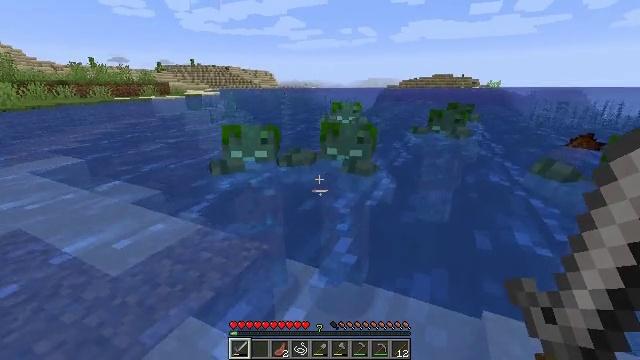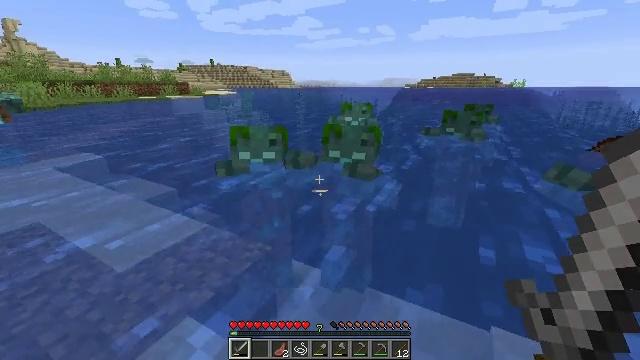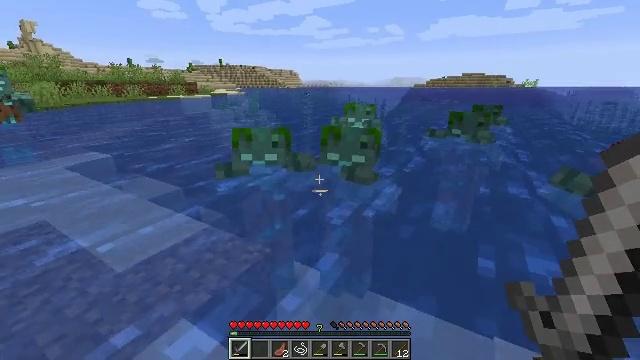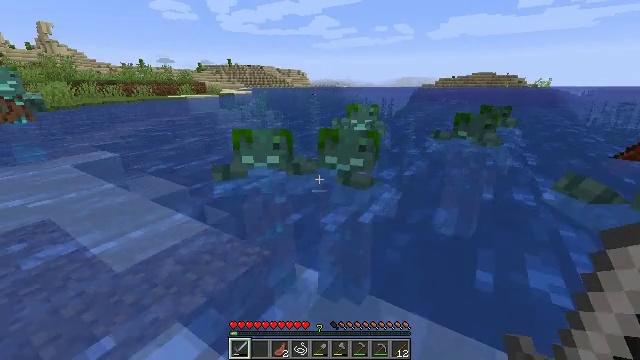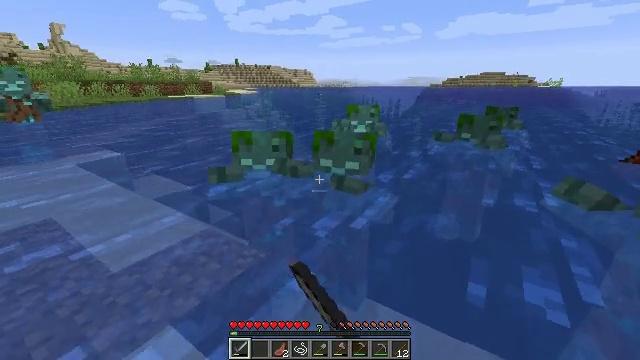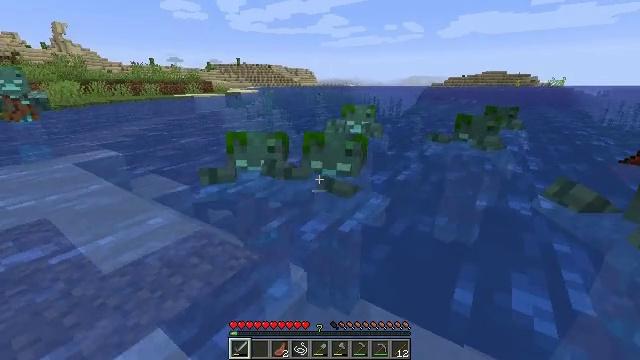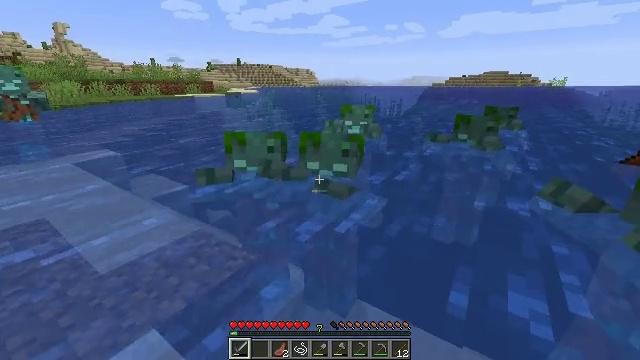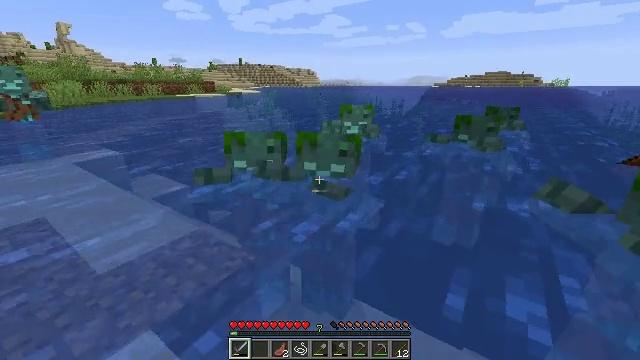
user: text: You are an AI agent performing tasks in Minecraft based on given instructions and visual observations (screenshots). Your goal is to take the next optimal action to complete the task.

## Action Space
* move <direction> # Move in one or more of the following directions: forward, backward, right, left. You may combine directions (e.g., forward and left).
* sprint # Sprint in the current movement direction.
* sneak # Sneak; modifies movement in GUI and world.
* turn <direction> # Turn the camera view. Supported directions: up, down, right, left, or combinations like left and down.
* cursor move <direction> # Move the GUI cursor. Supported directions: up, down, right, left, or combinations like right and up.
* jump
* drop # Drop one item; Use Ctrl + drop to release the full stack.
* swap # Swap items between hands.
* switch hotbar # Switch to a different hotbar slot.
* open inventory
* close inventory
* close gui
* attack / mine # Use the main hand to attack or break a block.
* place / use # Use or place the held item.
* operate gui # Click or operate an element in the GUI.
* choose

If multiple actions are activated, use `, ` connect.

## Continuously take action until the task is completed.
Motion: motion action
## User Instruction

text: Combat the drowned.
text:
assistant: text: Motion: move forward and move right, turn left
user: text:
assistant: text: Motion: move forward and move right, turn left
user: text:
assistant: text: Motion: move forward and move right, turn left, attack / mine
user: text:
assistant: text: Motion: move right, turn left, attack / mine
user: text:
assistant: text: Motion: attack / mine
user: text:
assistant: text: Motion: move left, attack / mine
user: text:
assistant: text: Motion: move left
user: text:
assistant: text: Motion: no_op